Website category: book
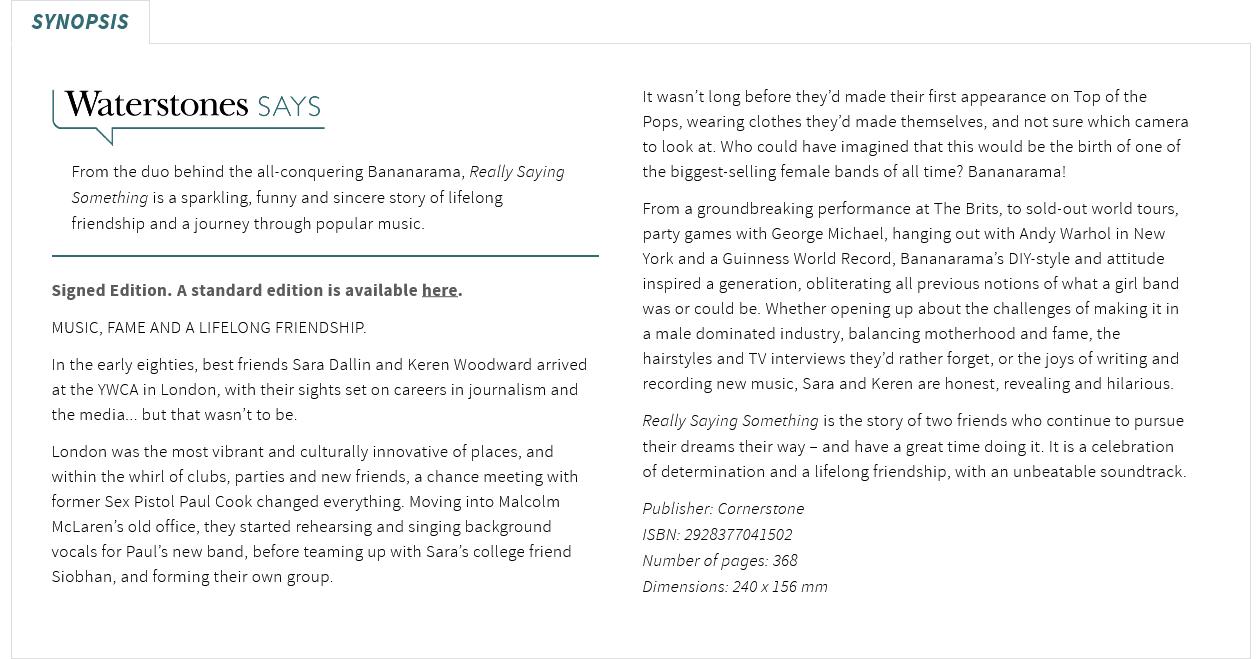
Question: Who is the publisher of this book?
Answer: Cornerstone

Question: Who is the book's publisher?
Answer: Cornerstone

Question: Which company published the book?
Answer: Cornerstone

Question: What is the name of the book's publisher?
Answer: Cornerstone

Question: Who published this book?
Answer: Cornerstone

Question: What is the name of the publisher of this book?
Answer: Cornerstone

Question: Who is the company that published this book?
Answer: Cornerstone

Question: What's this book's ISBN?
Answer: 2928377041502

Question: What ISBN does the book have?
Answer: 2928377041502

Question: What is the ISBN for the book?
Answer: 2928377041502

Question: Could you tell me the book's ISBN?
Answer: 2928377041502

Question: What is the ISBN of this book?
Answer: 2928377041502

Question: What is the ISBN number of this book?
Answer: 2928377041502

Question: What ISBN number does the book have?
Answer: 2928377041502

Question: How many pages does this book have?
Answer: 368

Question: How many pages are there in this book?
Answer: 368

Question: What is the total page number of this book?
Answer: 368

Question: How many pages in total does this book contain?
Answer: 368

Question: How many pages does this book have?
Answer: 368

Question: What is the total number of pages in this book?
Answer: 368

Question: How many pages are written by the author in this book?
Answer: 368

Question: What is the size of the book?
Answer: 240 x 156 mm

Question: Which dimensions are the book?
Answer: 240 x 156 mm

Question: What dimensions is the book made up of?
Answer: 240 x 156 mm

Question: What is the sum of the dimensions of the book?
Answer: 240 x 156 mm

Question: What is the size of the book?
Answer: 240 x 156 mm

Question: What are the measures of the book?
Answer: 240 x 156 mm

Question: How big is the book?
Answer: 240 x 156 mm